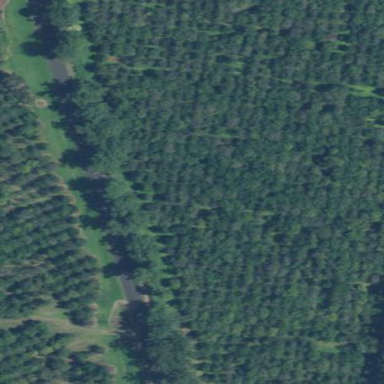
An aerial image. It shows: Orchard filled with macadamia trees.